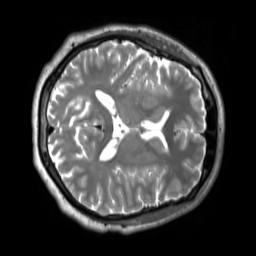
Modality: T2w
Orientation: axial
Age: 39
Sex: male
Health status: ill
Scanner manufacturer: siemens
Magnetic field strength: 3 T
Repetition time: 2.8 s
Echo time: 0.326 s